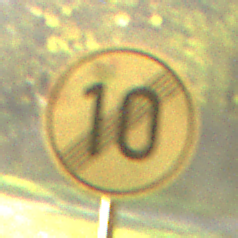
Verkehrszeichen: EndeGeschwindigkeit10
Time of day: SunriseSunset
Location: Outdoor (Nature)
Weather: PartlyCloudy
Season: NotSpecified
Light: Natural